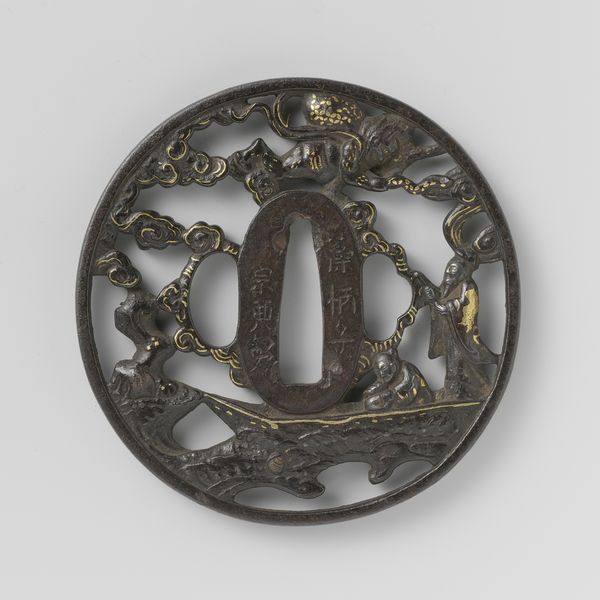
Titel: Zwaardstootplaat
Künstler: Kitagawa Soten
Standort: Amsterdam
Institution: Rijksmuseum
Schlagwörter: people, white, gold, old, yellow, decorative, japanese, wood, clouds, man, boat, sea, metal, bird, inscription, detail, circle, coin, chinese, asian, japan, calligraphy, bronze, carving, round, keyhole, copper, gift, icon, iconography, emblem, chain, buckle, korean, highlights, o, inscribe, sculptural, cirkle, zero